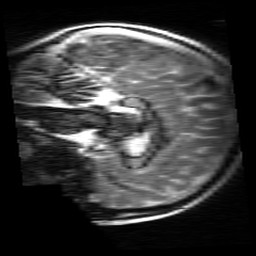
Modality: MP2RAGE
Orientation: sagittal
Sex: female
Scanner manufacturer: siemens
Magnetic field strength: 3 T
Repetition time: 5 s
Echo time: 0.00355 s